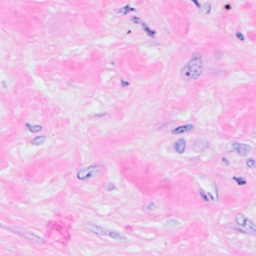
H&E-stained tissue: Breast